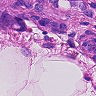
Metastatic tissue present: yes